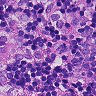
Metastatic tissue present: no